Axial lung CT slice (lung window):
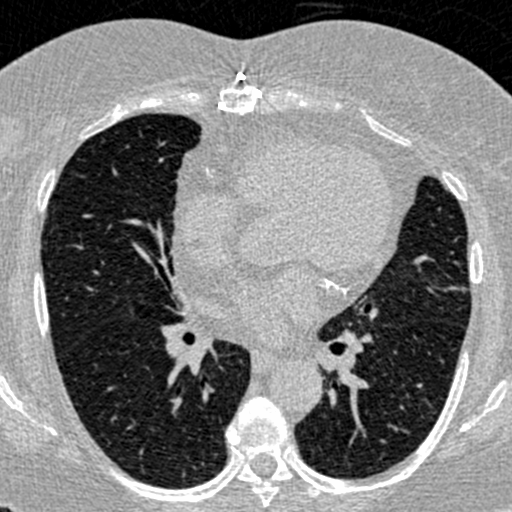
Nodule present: no